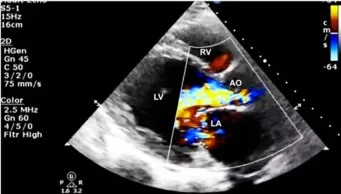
(C) Transthoracic echocardiogram (TTE) demonstrated severe regurgitation before operation.
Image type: radiology (ultrasound)